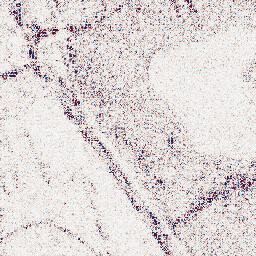
Category: wavelet
Decomposition family: wavelet_dwt
Decomposition parameters: wavelet: db8
level: 1
Upsampling method: regularized
Upsampling parameters: scale: 2
lambda_reg: 0.001
Upsampling scale: 2